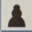
Piece: bP